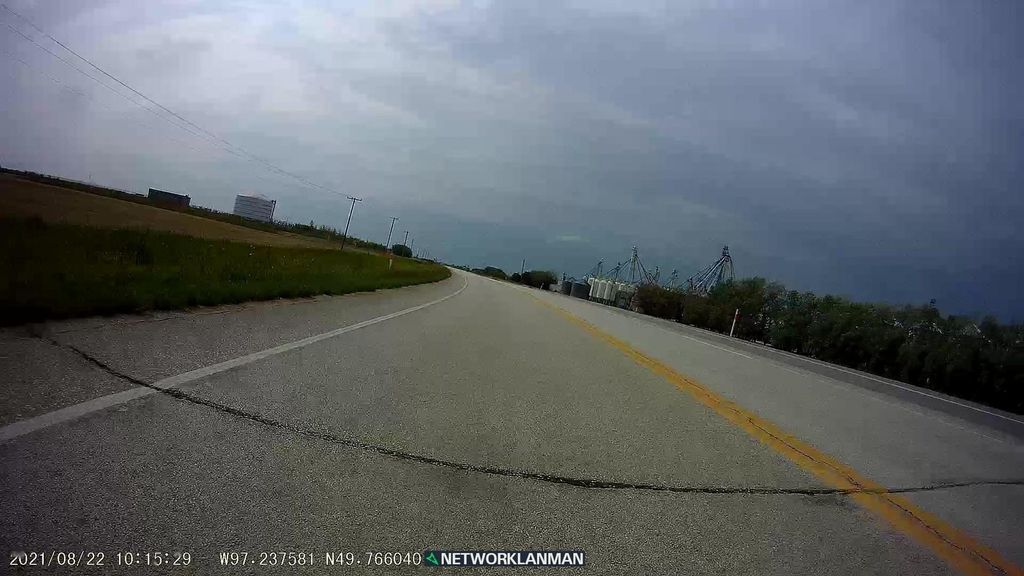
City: winnipeg